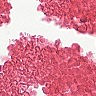
Metastatic tissue present: no